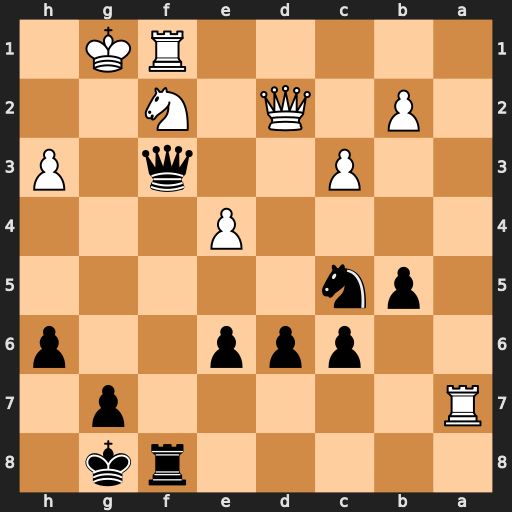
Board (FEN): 5rk1/R5p1/2ppp2p/1pn5/4P3/2P2q1P/1P1Q1N2/5RK1
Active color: b
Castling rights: -
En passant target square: -
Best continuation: Qg3+ Kh1 Nxe4